Question: Is it possible to have a formula assigned to data validation list in Excel? For example if you have "Sum" in the drop down list, it should be able to have the sum formula linked to the cells.

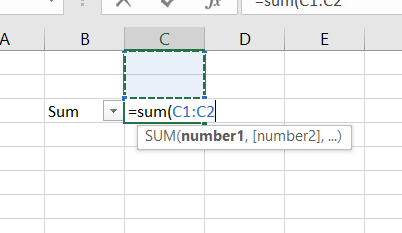
Answer: If Validation list is small then we can make a use of nested if -
e.g.
'''
=if(validation_List="Sum",sum(A1:A2),if(validation_List="average",average(A1:A2)))
'''